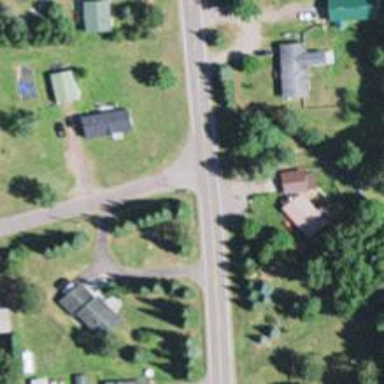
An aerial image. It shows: Unclassified road.